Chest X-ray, PA view. Patient: 52 years old, sex F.
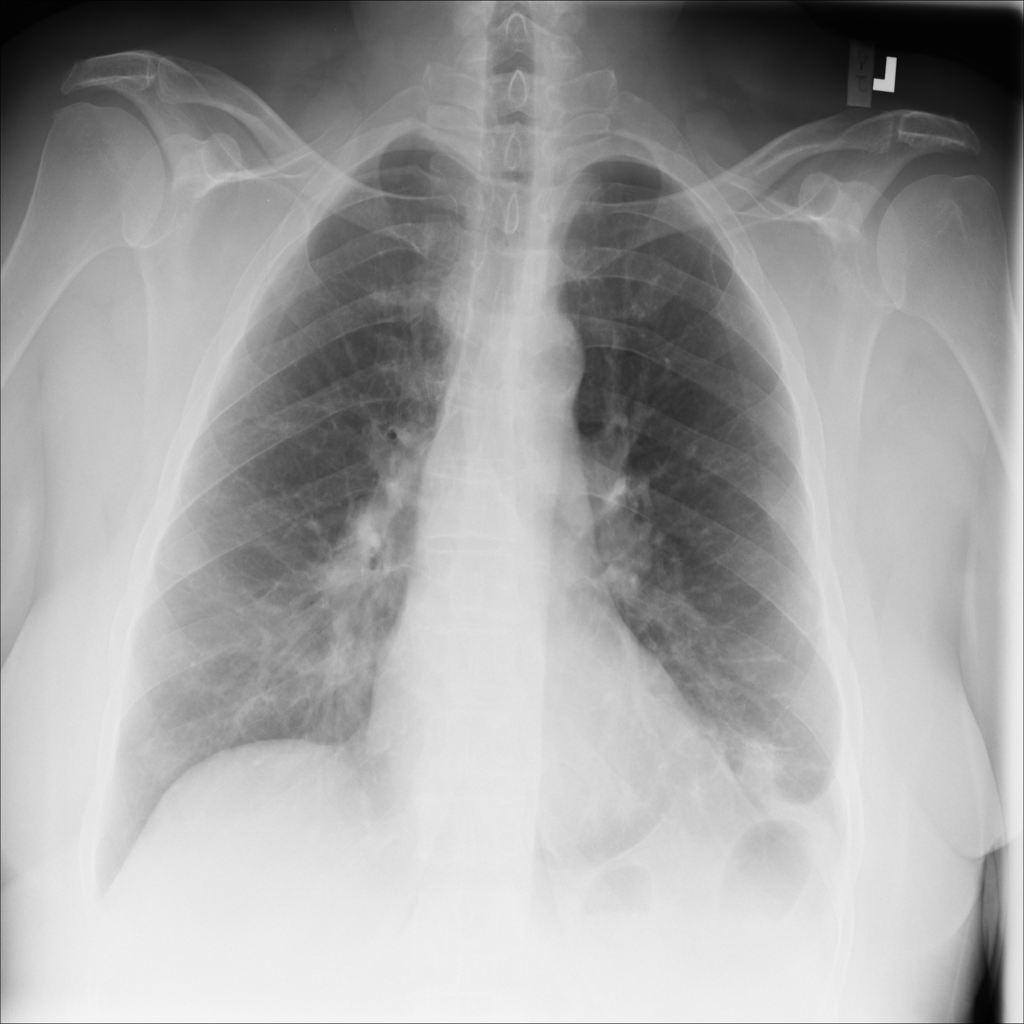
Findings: Atelectasis, Effusion